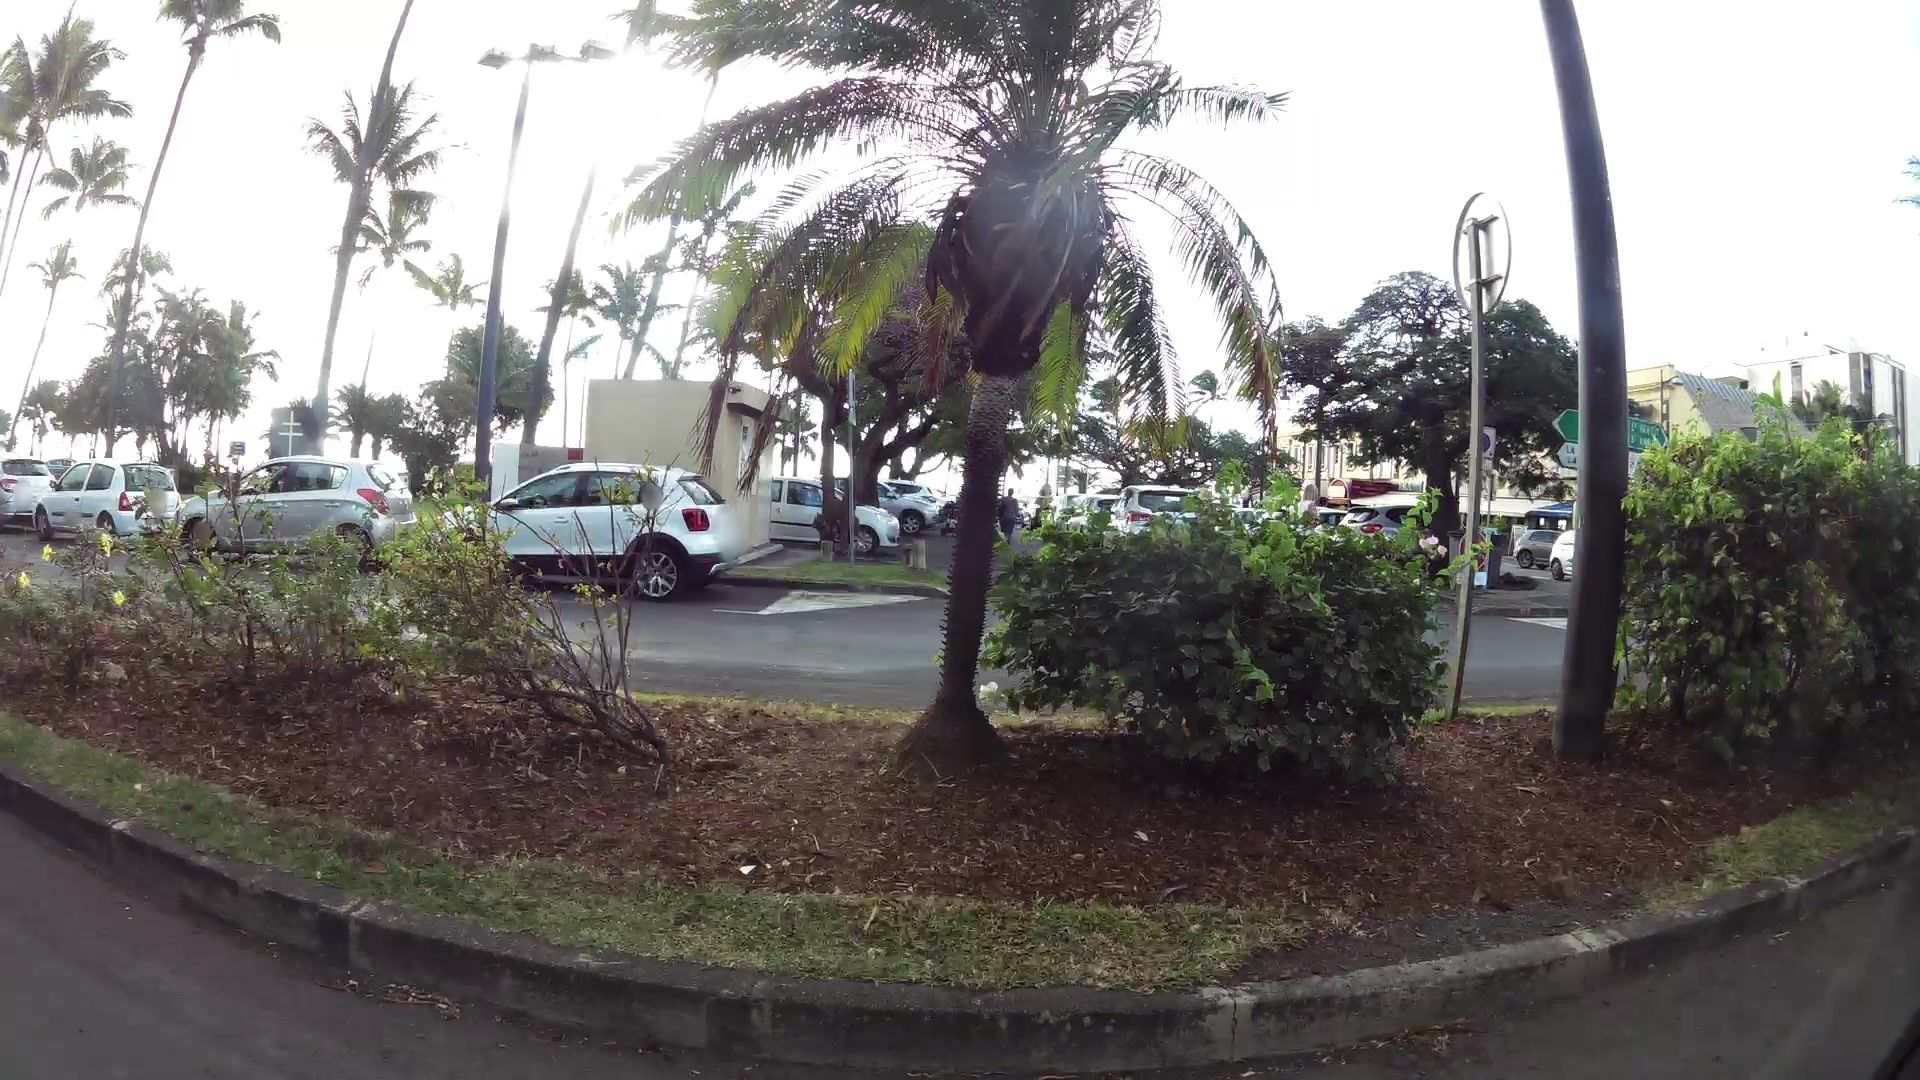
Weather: rainy
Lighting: day
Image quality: slightly poor
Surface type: cycling surface
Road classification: service
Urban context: urban centre
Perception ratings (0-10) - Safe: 4.74, Lively: 7.49, Beautiful: 8.69, Boring: 1.54, Depressing: 2.17, Wealthy: 8.07